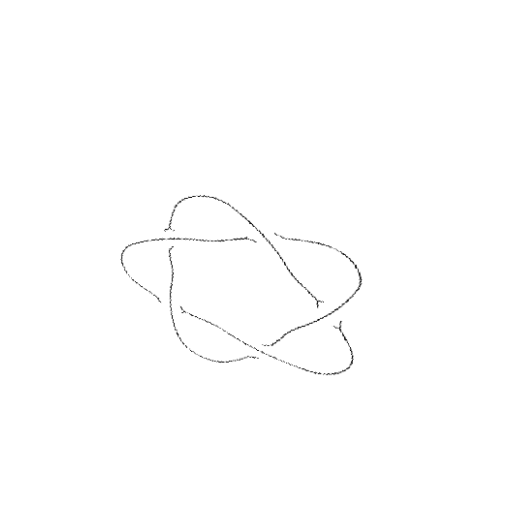
Crossing number: 5